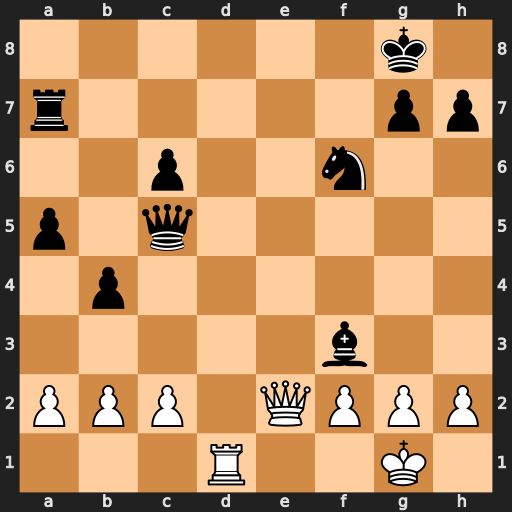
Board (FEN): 6k1/r5pp/2p2n2/p1q5/1p6/5b2/PPP1QPPP/3R2K1
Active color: w
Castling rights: -
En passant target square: -
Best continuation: Qe6+ Rf7 Rd8+ Qf8 Rxf8+